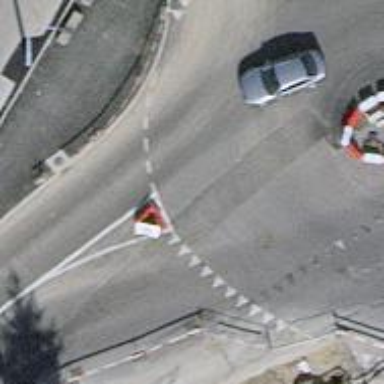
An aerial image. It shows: Road with traffic signals.